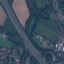
Label: Highway